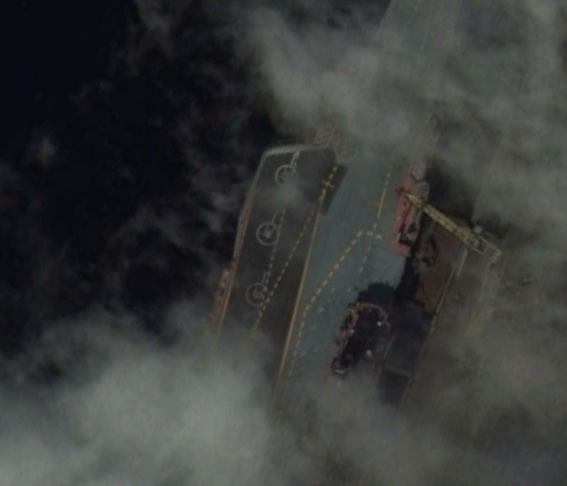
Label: aircraft_carrier